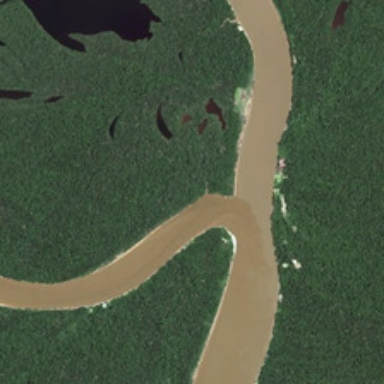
The turbid river drains into another river .